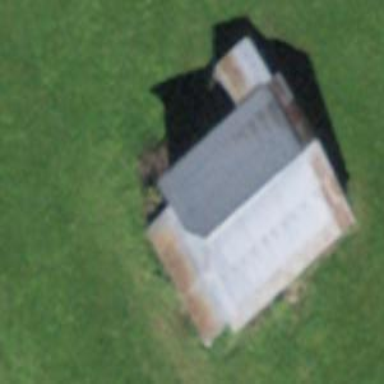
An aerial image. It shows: Rural barn.